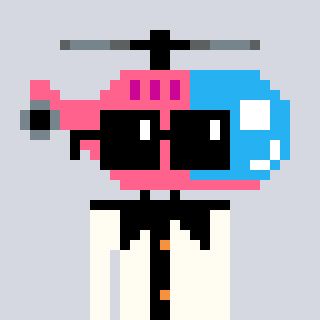
a pixel art character with square black sunglasses, a helicopter-shaped head and a grayscale-colored body on a cool background